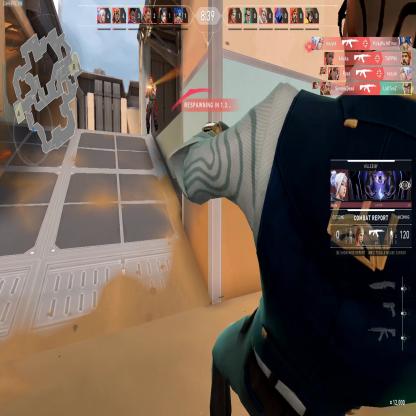
Label: enemy